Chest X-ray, PA view. Patient: 64 years old, sex F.
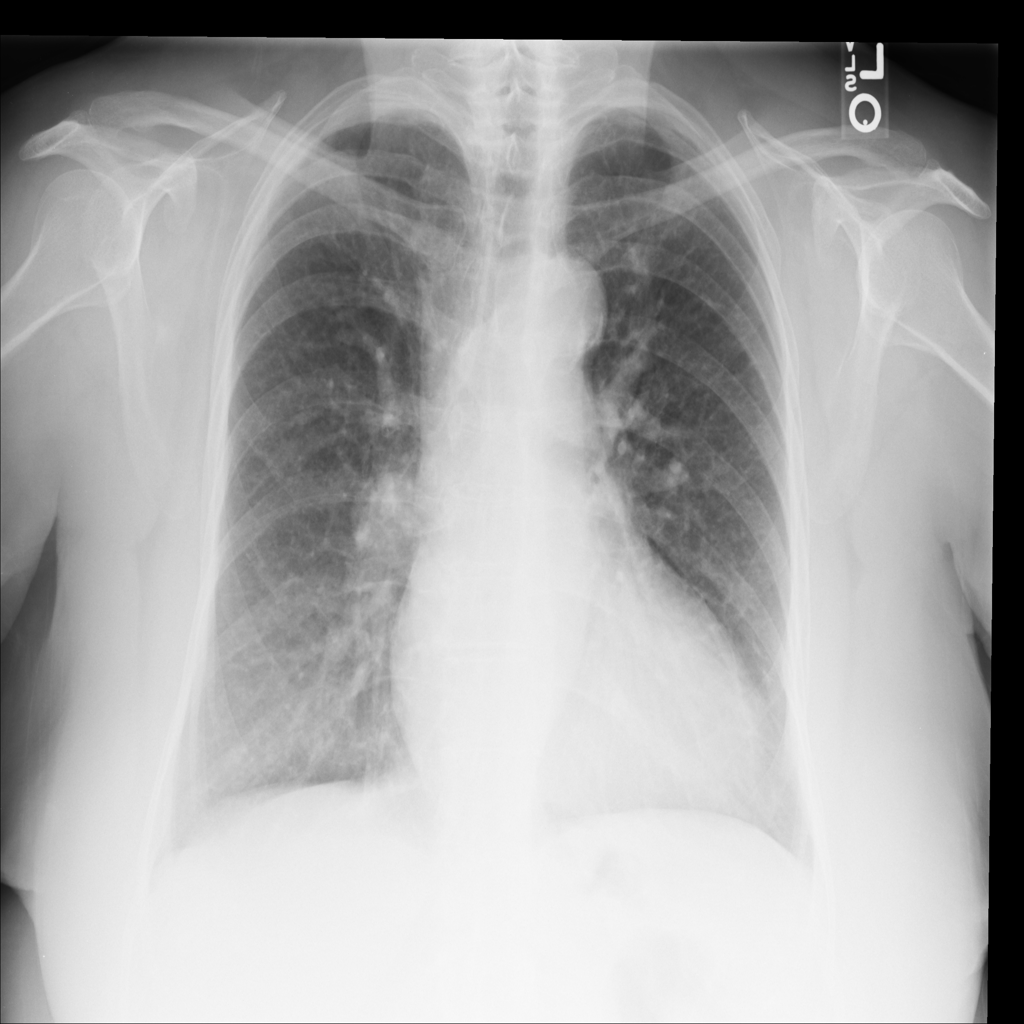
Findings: No Finding